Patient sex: M
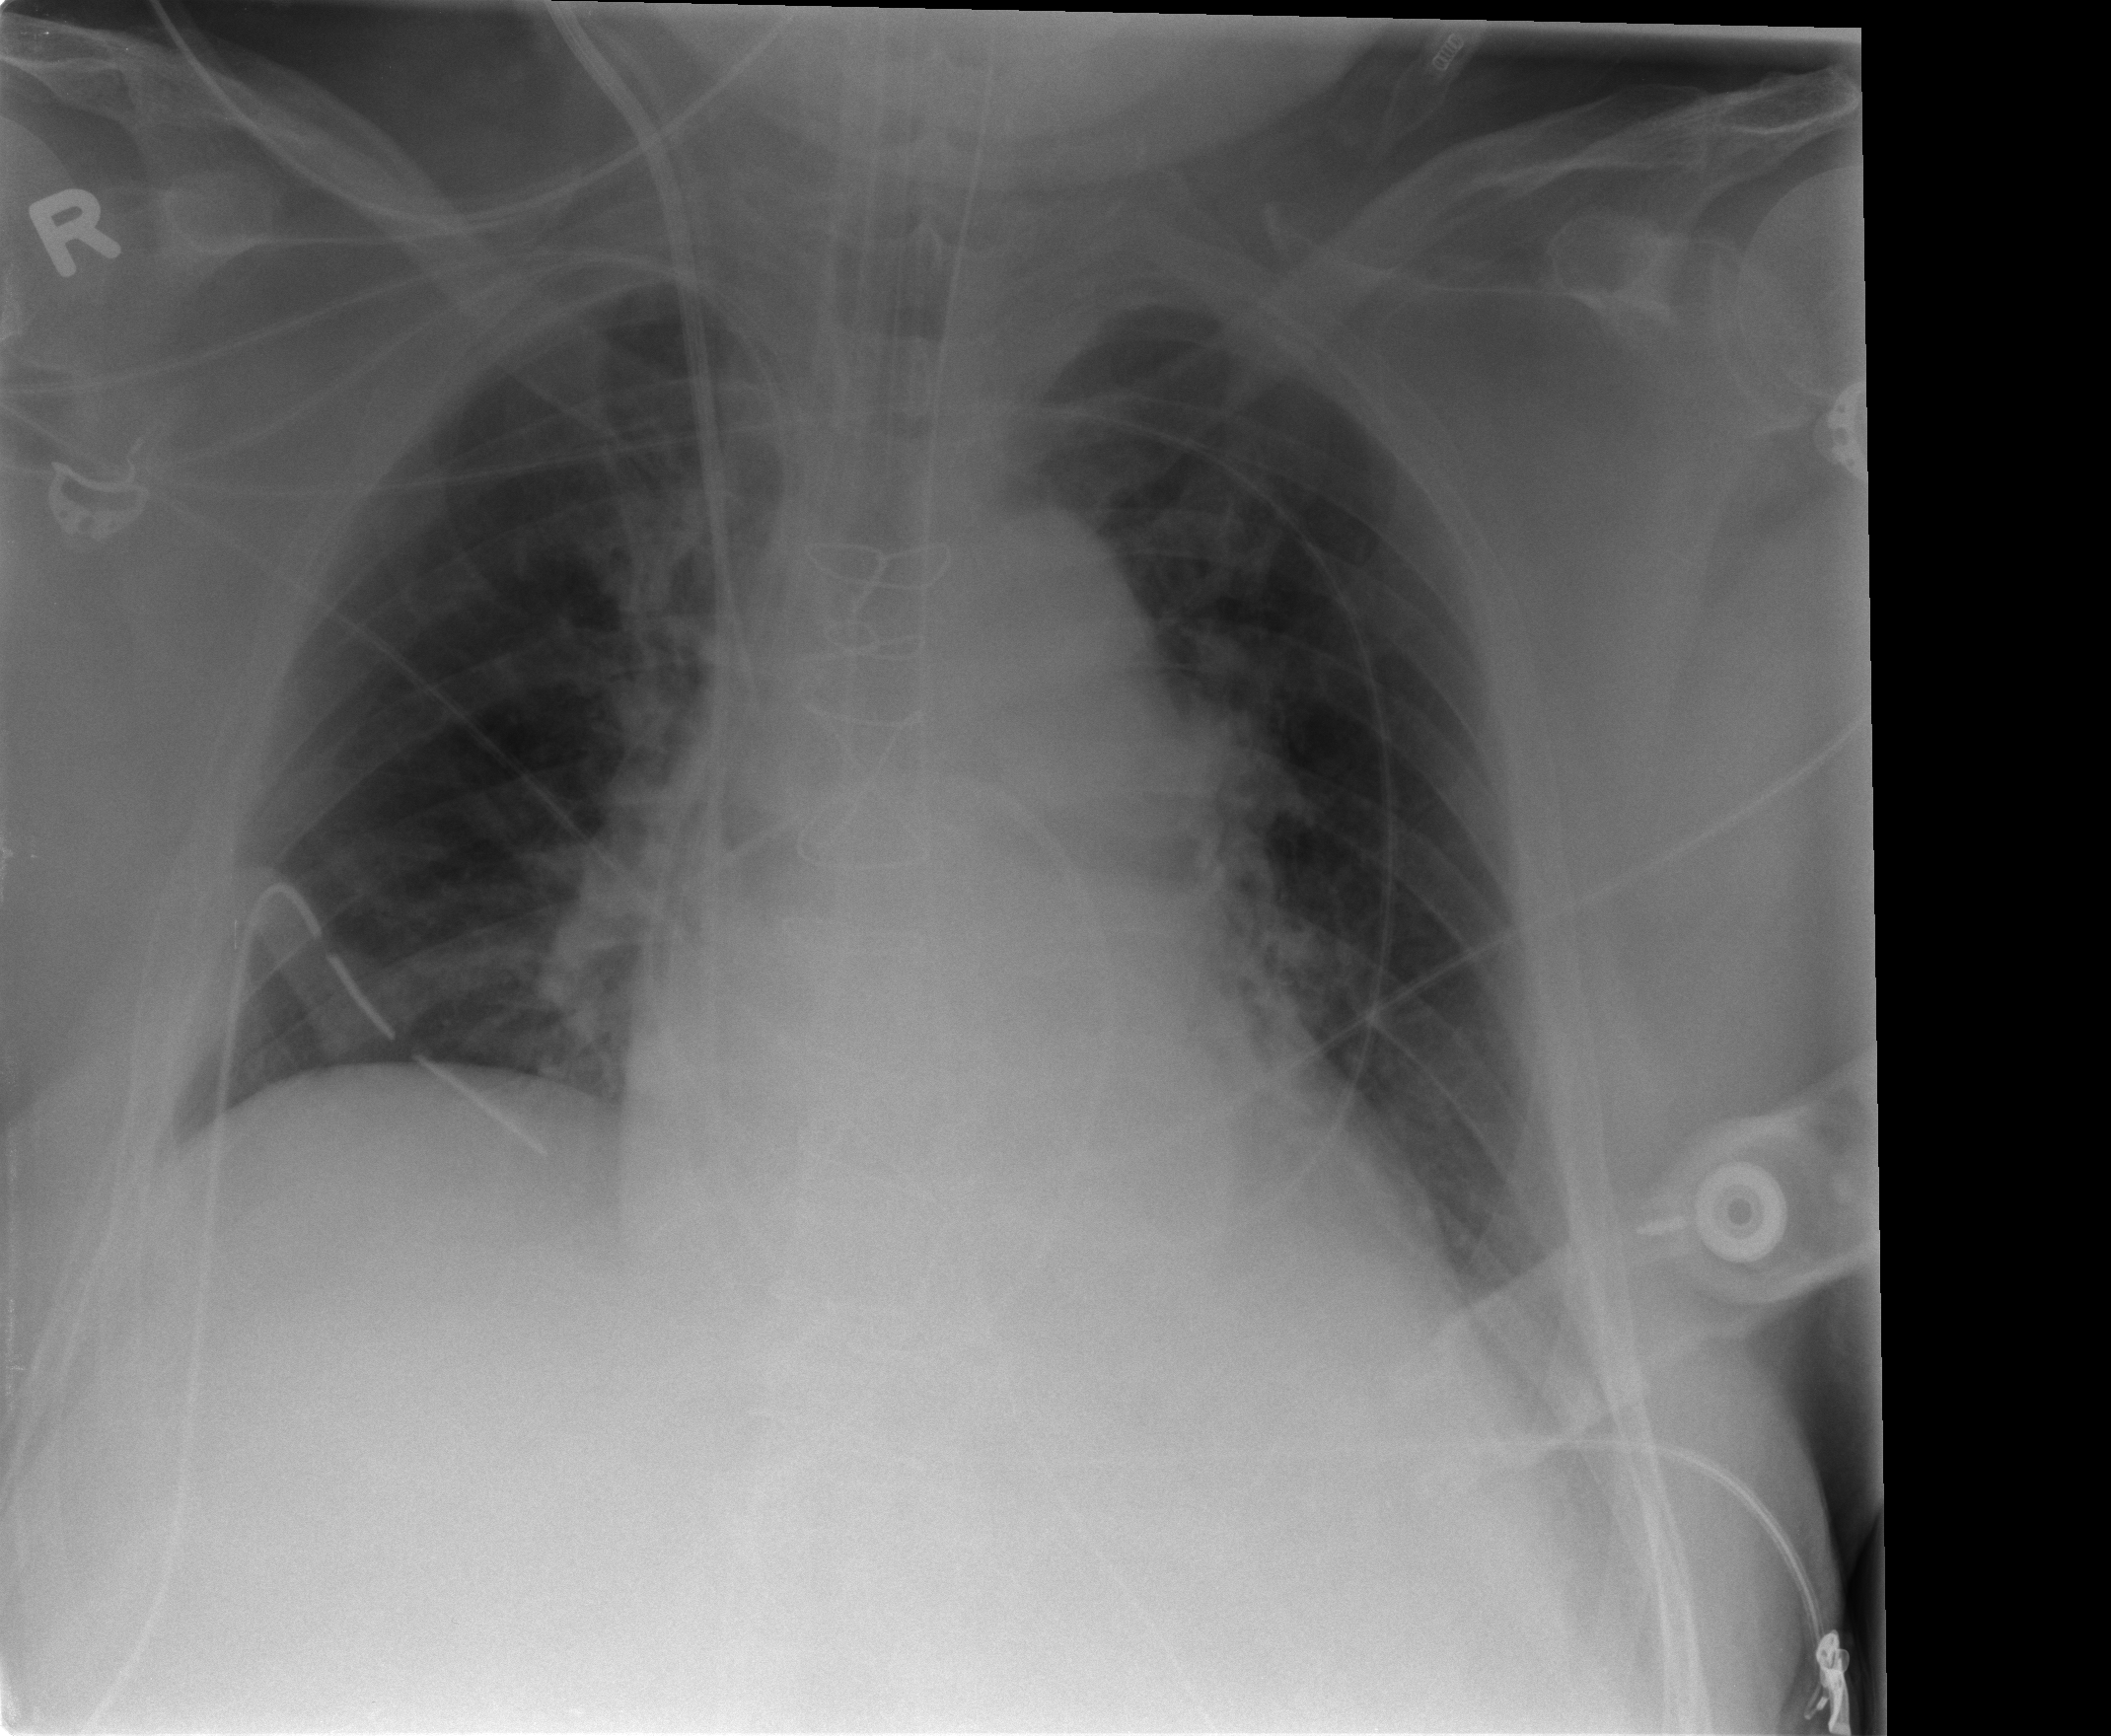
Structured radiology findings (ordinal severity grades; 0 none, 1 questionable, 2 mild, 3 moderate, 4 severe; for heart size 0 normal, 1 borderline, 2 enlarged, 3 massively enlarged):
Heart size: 2
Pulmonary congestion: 0
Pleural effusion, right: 0
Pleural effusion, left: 0
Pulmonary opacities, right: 0
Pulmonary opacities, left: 0
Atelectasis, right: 2
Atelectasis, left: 1